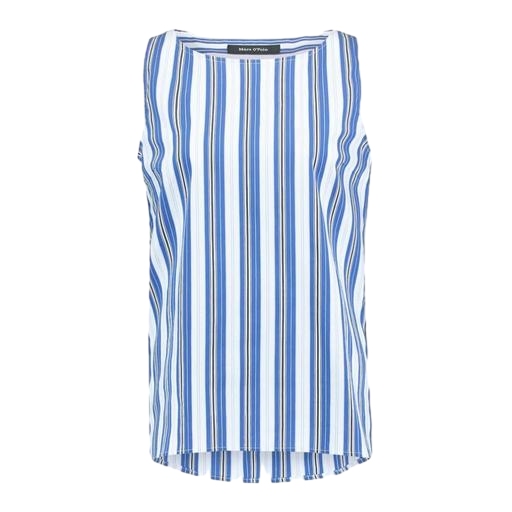
blue sleeveless striped blouse, blue cross-back striped muscle tee, blue striped tank top, white background